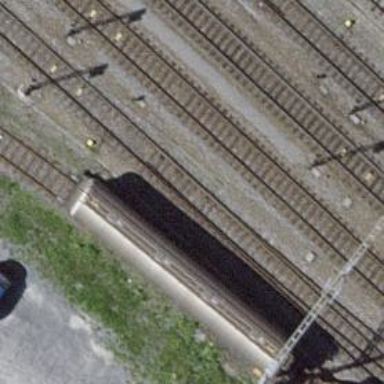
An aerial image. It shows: Railway switch.